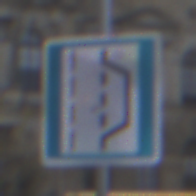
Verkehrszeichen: NothalteUndPannenbucht
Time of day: MorningAfternoon
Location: Outdoor (Urban)
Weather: PartlyCloudy
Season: NotSpecified
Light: Natural